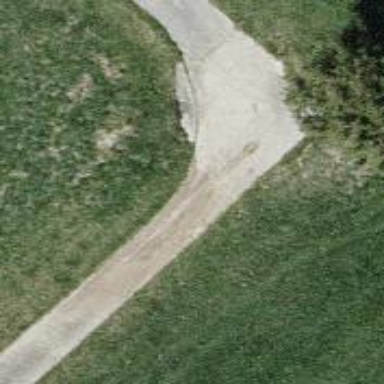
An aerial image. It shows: Concrete track with grade 1 tracktype.